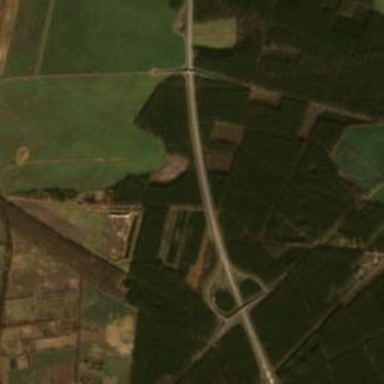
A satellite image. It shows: Motorway junction.